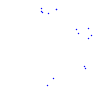
Particle: proton